Question: I thought this was fairly simple stuff. 'ValidateAntiForgeryToken' is a filter attribute that we can apply to our post methods on an MVC controller.
It will check that the value of hidden form field '__RequestVerificationToken', injected via call to the '@Html.AntiForgeryToken()' helper matches an Http-Cookie value. So weirdly it seems to work but I now upon review don't understand how since the values don't match:

Using Google Dev tools I get the following Headers on post back to a log-in form. I had expected the two values underlined in red to match, but they don't and yet everything still "works". So, how does 'ValidateAntiForgeryToken' work since the values that i thought were being compared on the server - don't actually match?
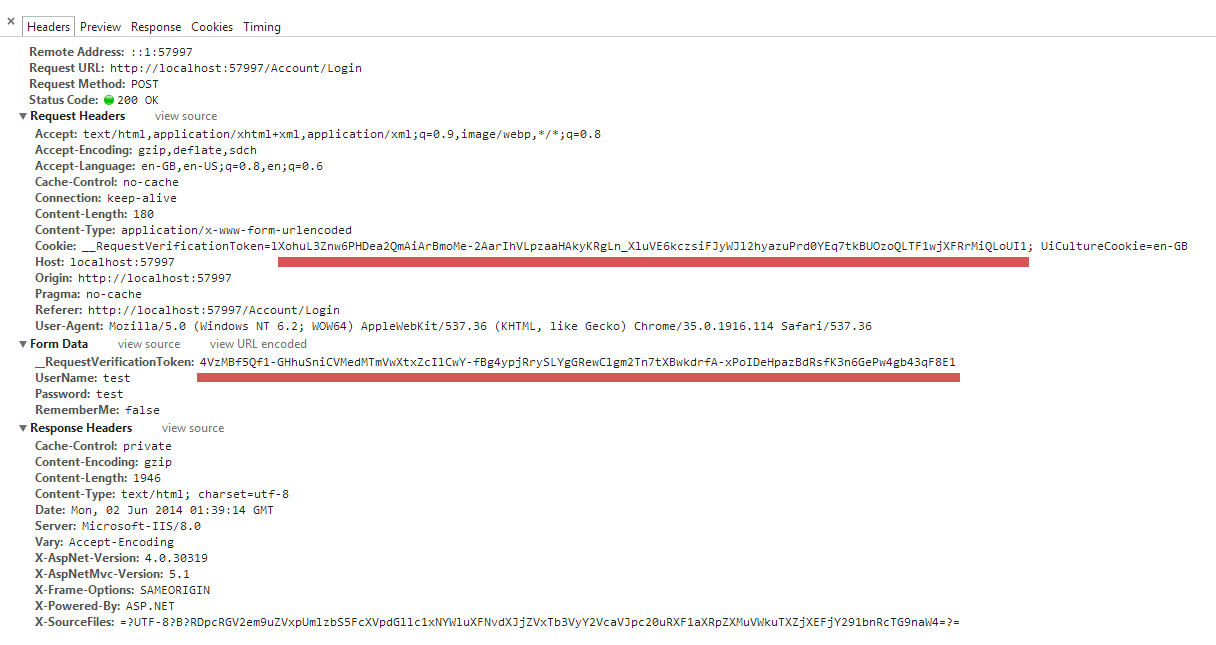
Answer: The values in the html form field and that exposed by looking at the cookie in the response header are different because they are in fact serialized payloads containing different numbers of properties.
So while somewhere in the html form field __RequestVerificationToken there exists a value for request token, there also exists values for the salt of the encryption used.
Whereas the Http-Cookie in the response header may contain that information plus other encrypted data like user identity data and roles all bundled together and then serialized.
This is why they look different on the client using sniffing tools / view page source etc. They are different sized bundles of data that have been serialized.
So while each request parameter (__RequestVerificationToken form field and __RequestVerificationToken cookie) contains an exact match for the other, the visible strings we see for each of these parameters, as per the image I uploaded will be different because those strings are NOT the actual tokens but rather the serialized output of the objects containing the tokens.
It's not until the whole request is posted back to the server and the server deserializes these strings we see in the image above into objects that we get some raw properties that can be compared for a match.